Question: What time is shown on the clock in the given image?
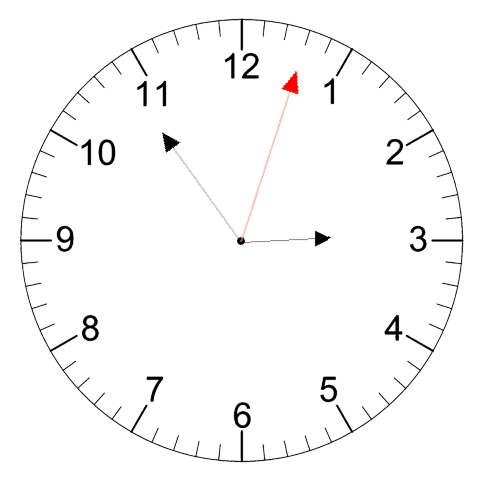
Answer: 02:54:03